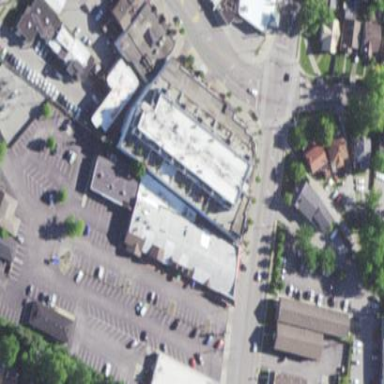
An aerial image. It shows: Part of building is shown in the image.